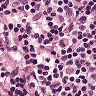
Metastatic tissue present: no